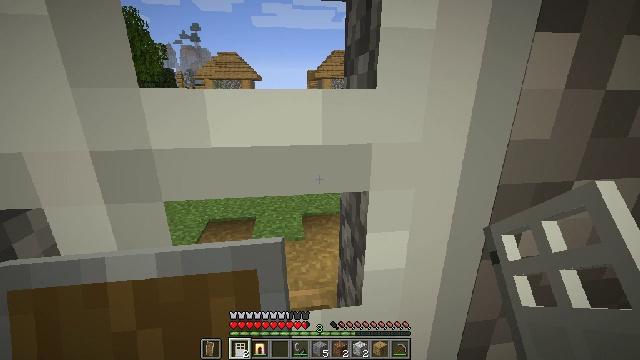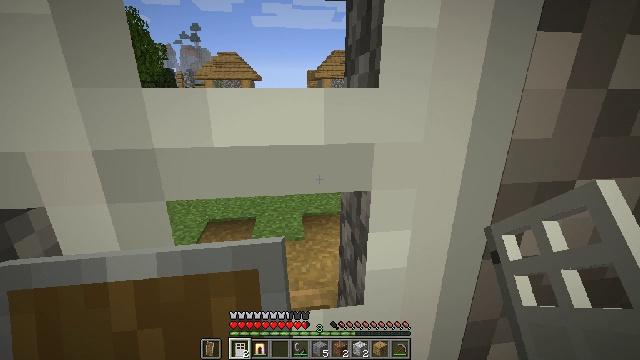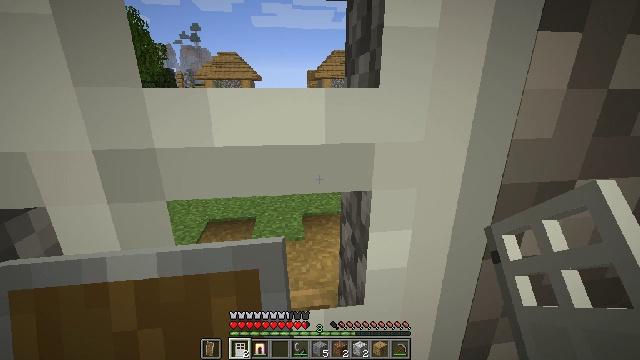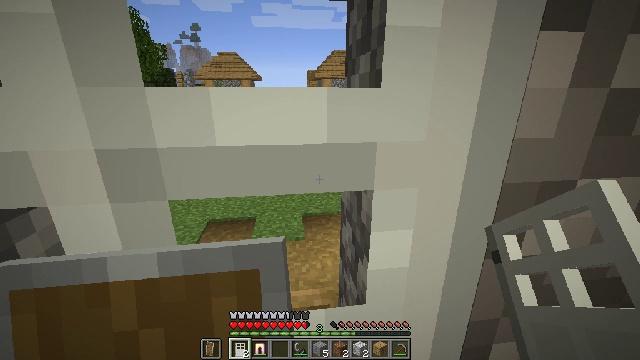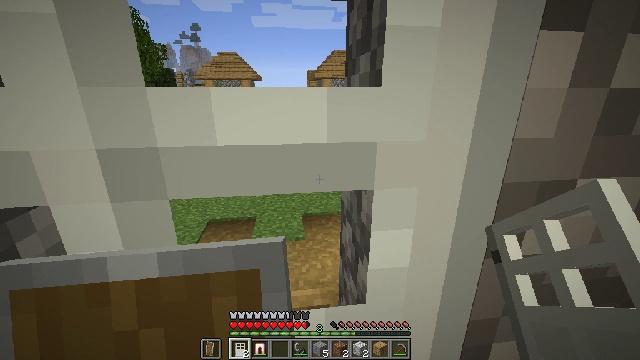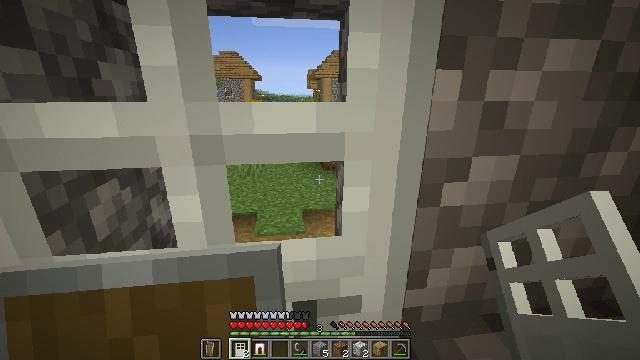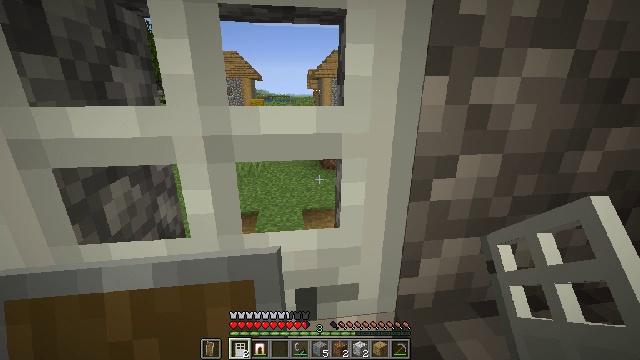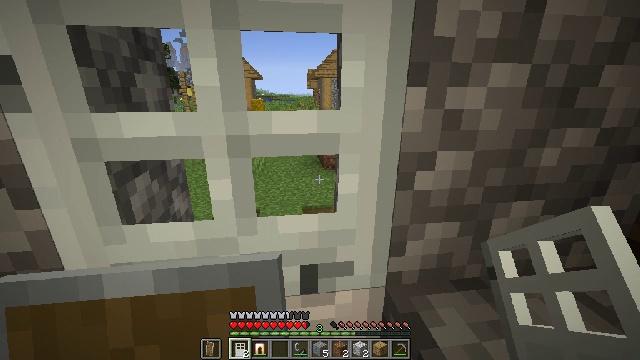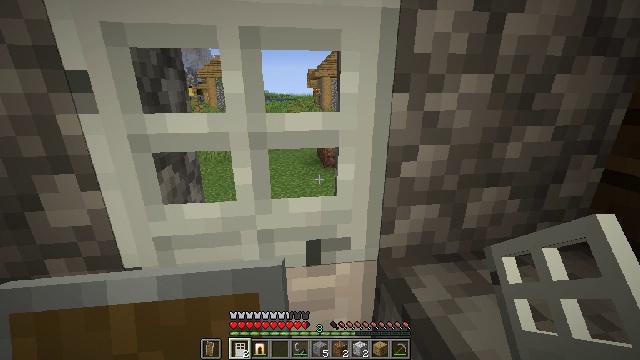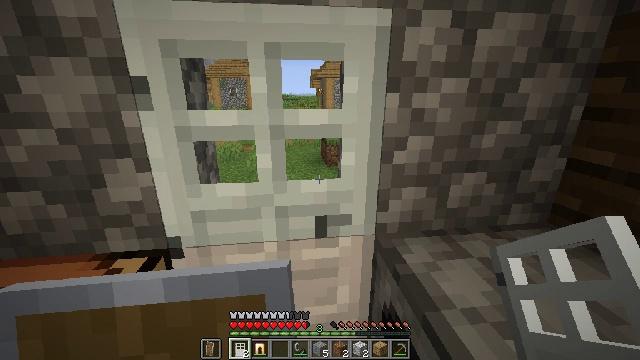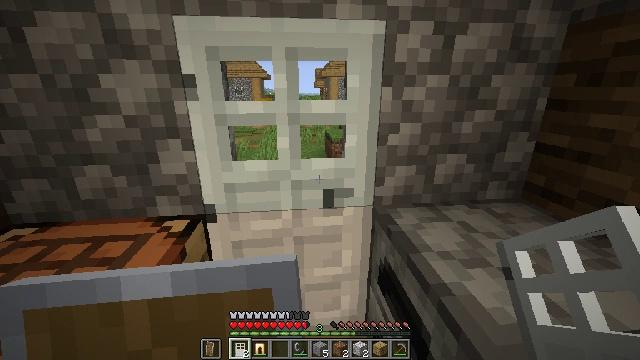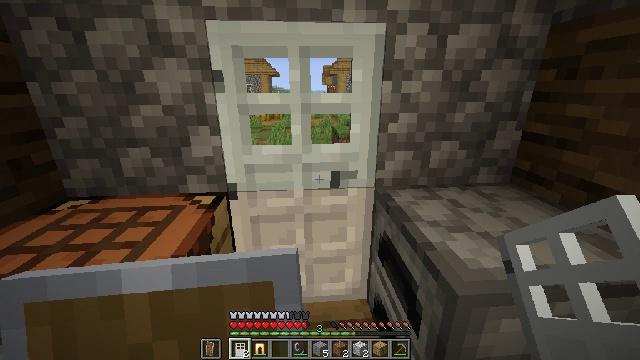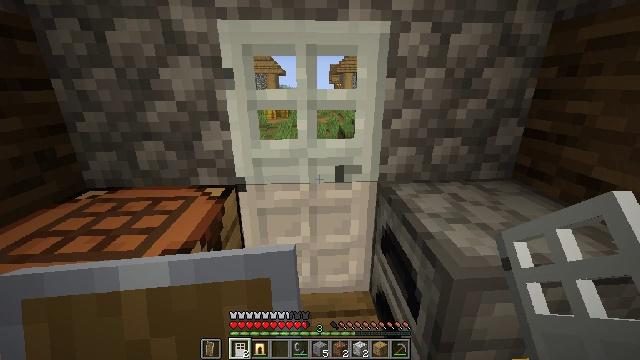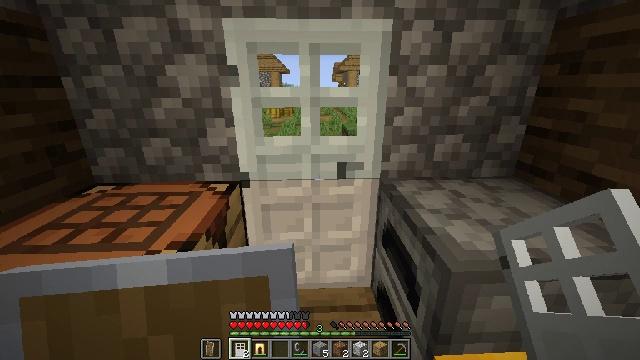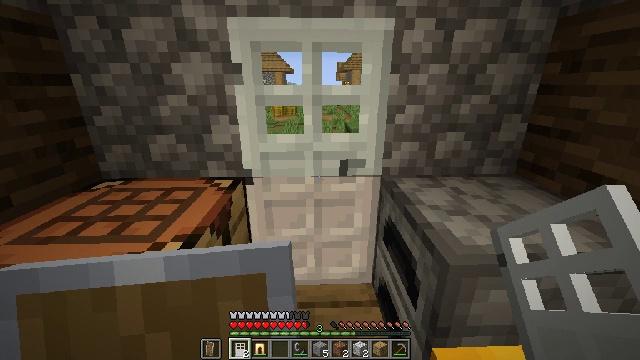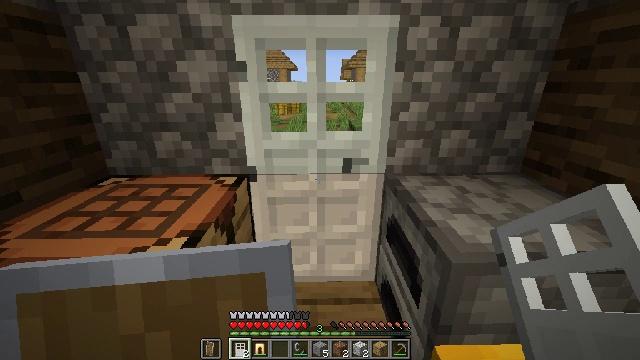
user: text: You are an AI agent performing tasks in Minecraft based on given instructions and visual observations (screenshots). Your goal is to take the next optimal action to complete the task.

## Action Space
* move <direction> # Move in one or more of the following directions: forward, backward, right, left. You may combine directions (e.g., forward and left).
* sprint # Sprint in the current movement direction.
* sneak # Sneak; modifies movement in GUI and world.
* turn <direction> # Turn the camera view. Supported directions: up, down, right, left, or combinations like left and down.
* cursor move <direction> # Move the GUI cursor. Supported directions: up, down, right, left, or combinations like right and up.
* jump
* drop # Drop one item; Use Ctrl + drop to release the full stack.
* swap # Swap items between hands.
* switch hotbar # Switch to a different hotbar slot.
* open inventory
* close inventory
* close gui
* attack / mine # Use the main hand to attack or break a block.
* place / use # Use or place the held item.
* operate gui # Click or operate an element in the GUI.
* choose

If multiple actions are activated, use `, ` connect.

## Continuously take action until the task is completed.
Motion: motion action
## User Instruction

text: Create a heavy weighted pressure plate at a crafting station.
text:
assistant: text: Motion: no_op
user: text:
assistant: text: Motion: no_op
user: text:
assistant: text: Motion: no_op
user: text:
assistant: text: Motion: move back
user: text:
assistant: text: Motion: move back
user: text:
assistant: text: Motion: move back
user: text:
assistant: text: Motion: move back
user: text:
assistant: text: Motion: move back
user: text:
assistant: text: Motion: move back
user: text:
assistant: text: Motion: move back
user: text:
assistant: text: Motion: turn left
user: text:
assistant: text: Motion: turn left
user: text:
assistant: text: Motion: no_op
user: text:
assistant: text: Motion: no_op
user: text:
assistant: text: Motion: no_op
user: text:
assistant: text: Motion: turn left and down
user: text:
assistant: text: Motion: turn left and down
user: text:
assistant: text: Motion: turn left and down
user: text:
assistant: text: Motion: turn left and down
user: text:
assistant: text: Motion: turn down
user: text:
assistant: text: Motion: turn down
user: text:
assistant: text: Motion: turn left and down
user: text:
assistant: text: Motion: turn left and down
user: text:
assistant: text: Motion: turn left
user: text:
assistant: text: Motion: turn up
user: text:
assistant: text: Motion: turn right and up
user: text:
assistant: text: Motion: turn right and up
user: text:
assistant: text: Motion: turn right and up
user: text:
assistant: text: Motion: turn right and up
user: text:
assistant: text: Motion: turn right and up